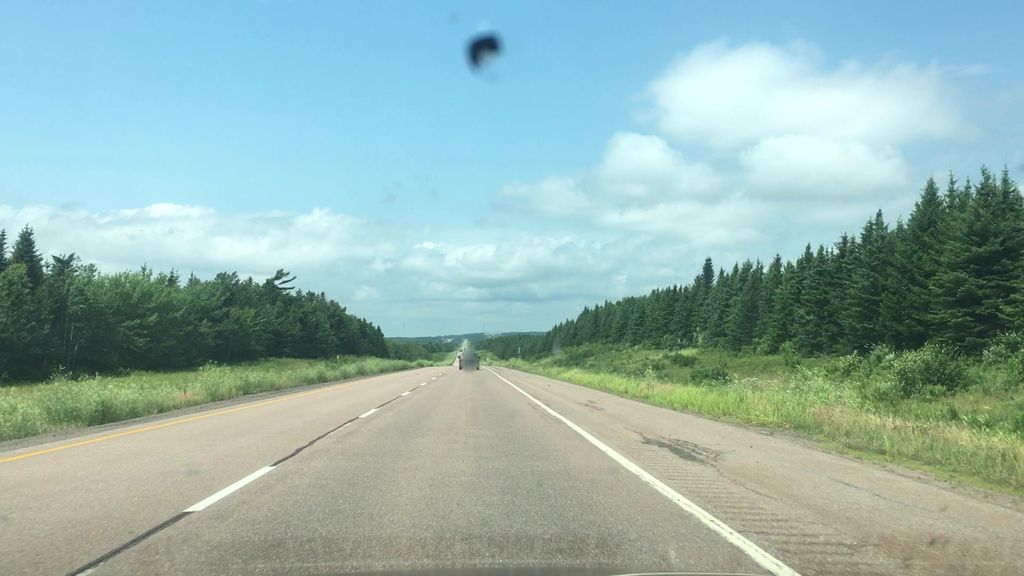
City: charlottetown